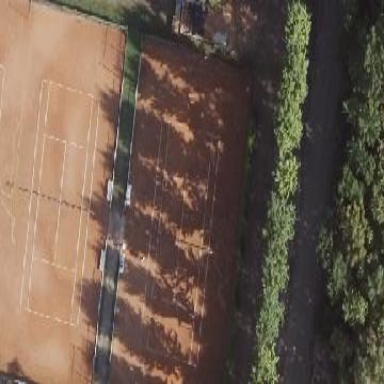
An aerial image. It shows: Tennis court on pitch.